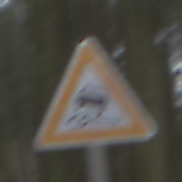
Verkehrszeichen: SchleuderOderRutschgefahr
Umgebung: Outdoor, Nature
Tageszeit: Midday
Wetter: Overcast
Licht: Natural
Jahreszeit: NotSpecified
Kontrast: LowContrast